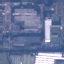
Label: Industrial